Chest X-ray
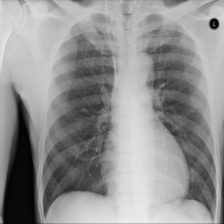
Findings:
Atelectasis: negative
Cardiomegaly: negative
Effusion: negative
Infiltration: negative
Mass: negative
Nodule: negative
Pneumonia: negative
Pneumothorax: negative
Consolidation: negative
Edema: negative
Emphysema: negative
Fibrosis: negative
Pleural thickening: negative
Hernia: negative